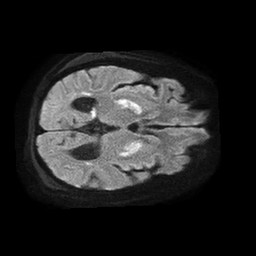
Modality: TRACE
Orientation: axial
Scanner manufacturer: philips
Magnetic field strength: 1.5 T
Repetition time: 4.6 s
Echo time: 0.08517 s